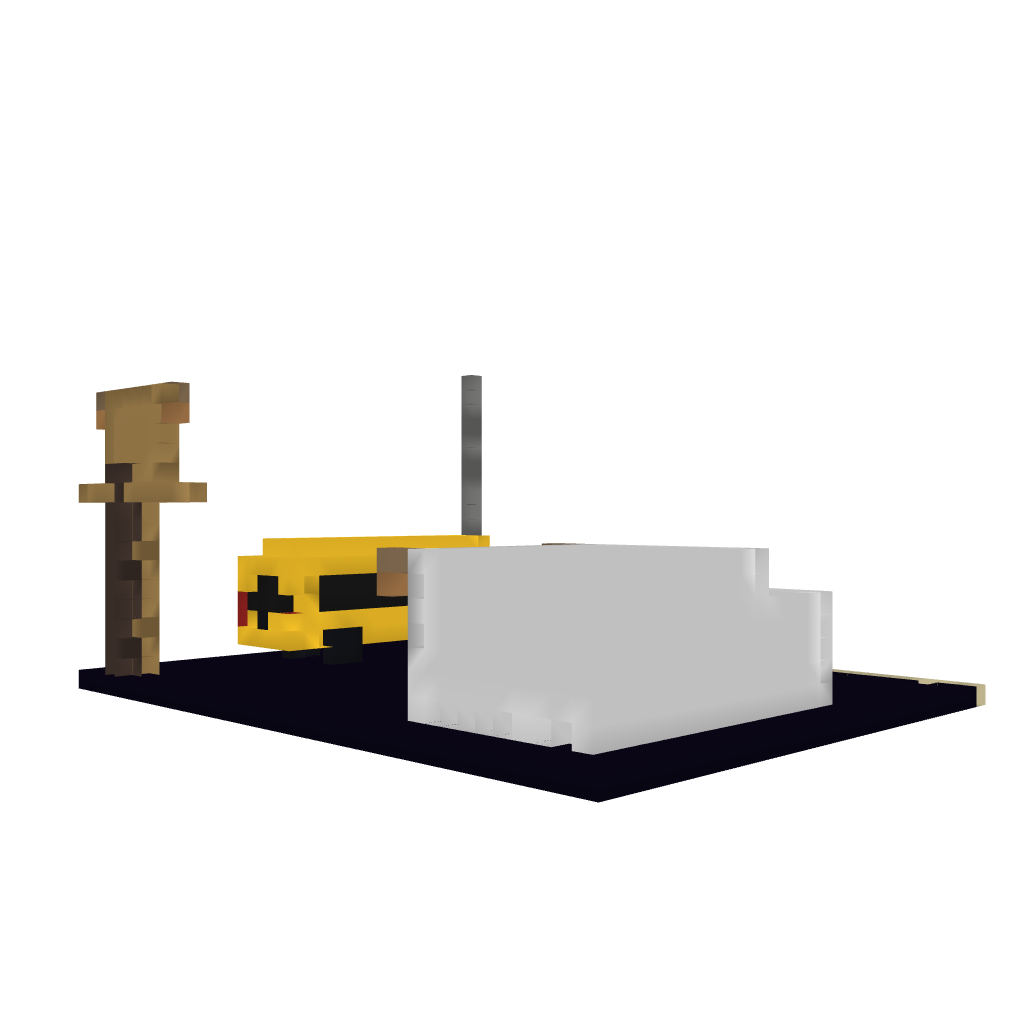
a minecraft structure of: School Bus